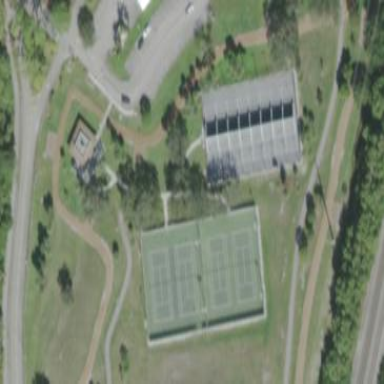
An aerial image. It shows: Tennis court in leisure pitch.